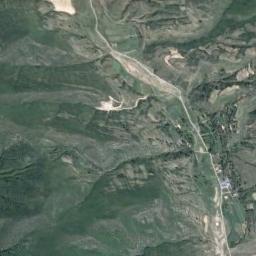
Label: mountain